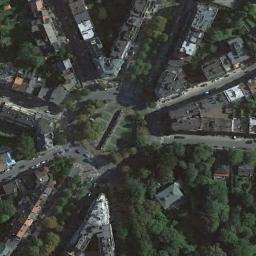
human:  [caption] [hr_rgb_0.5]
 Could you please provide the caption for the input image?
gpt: The roundabout with some exits and entrances is surrounded by lots of buildings .

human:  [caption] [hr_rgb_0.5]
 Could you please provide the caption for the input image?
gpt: There are many buildings and trees around the roundabout .

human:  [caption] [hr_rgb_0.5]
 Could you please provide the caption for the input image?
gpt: There are many bifurcation roads with many moving and waiting vehicles, And many neatly arranged tall buildings and some trees around the roundabout .

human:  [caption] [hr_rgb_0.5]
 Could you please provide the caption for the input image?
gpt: The roundabout is next to buildings and trees .

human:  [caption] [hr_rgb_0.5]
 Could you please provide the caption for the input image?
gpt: There are many green trees and buildings around the roundabout .